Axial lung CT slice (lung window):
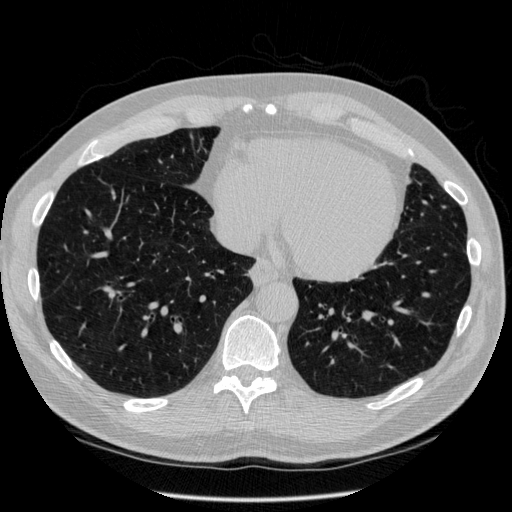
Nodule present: no